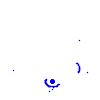
Particle: electron